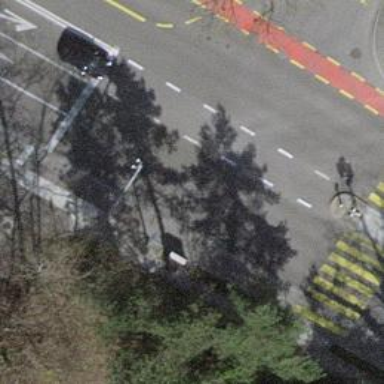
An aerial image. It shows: Primary highway with asphalt surface and cycle track.